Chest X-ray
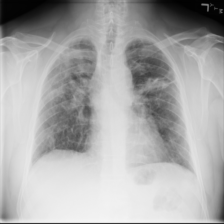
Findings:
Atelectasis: negative
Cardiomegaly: negative
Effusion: negative
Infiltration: negative
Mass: negative
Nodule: negative
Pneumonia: negative
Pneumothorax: negative
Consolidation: negative
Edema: negative
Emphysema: negative
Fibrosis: negative
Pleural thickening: positive
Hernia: negative